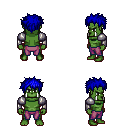
a pixel art fantasy rpg character, male body template, orc, green skin, steel arm armor, magenta pants, blue bedhead hairstyle, four views (front, back, left, right), 2x2 character sprite sheet, small pixel art, hard edges, no anti-aliasing